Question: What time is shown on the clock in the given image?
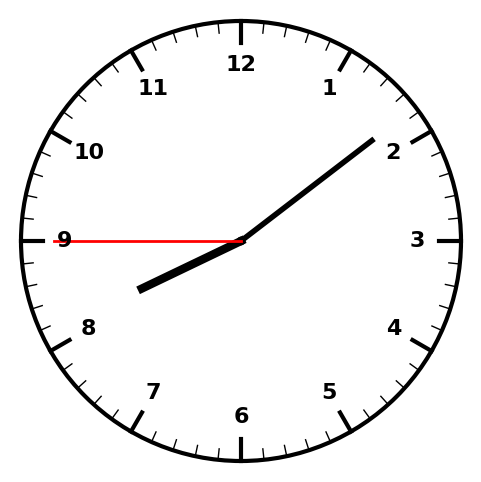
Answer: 08:08:45